Field crop: tomato
Growth stage: 1
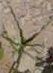
Species: cyperus